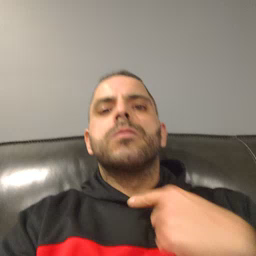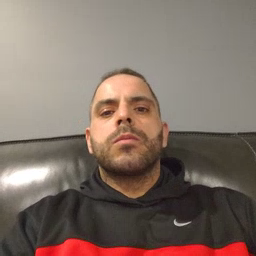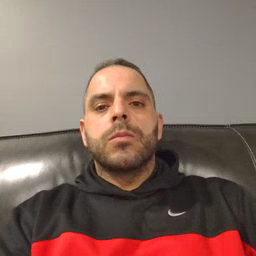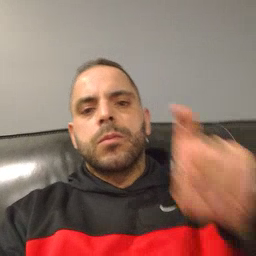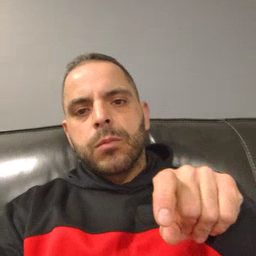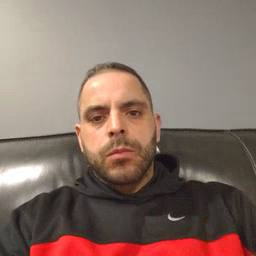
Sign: haveto